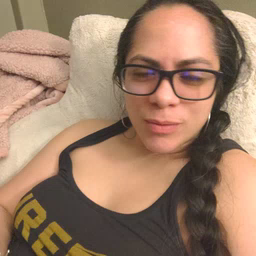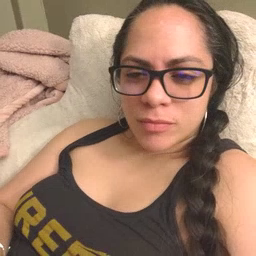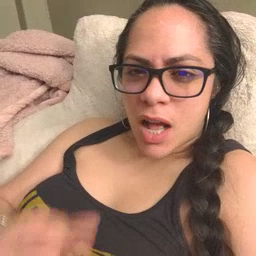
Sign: tongue